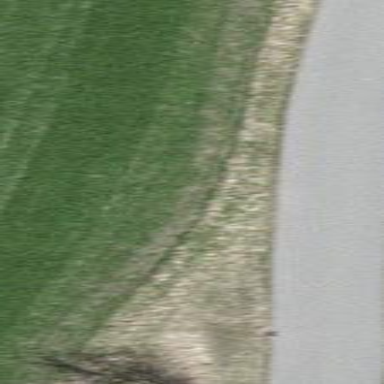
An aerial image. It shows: Area covered with grass.